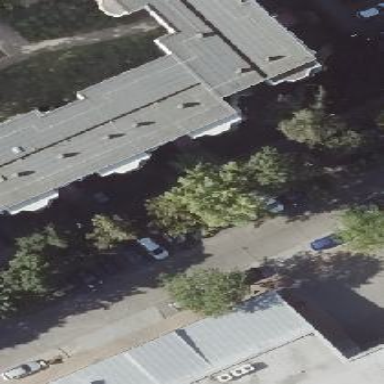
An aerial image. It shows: Street-side parking area.